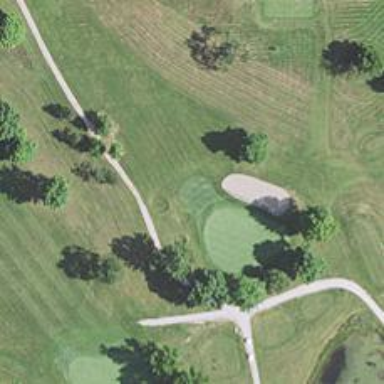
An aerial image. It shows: View of golf hole.